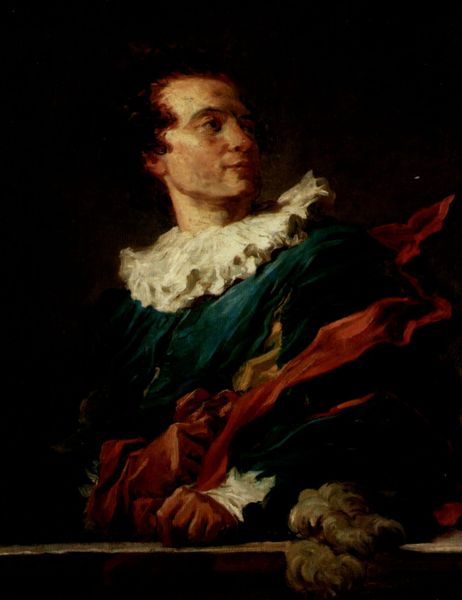
Titel: Porträt des Abbé de Saint-Non in einem Phantasiekostüm
Künstler: Jean Honoré Fragonard
Standort: Paris
Institution: Musée du Louvre
Schlagwörter: blau, blätter, dunkel, feder, gemälde, hand, kopf, mann, schatten, umhang, weiß, grün, ocker, ausschnitt, bewegung, frankreich, haar, handschuh, handschuhe, hell, hintergrund, hut, kleid, licht, mund, nacht, nase, ohr, orange, profil, schwarz, stirn, stützen, tisch, türkis, blick, rot, schal, tuch, malerei, anzug, jacke, jung, mütze, barock, falten, federn, gesicht, kragen, samt, bild, bildnis, hals, halskrause, hände, niederlande, portrait, porträt, öl, wind, brüstung, auge, gewand, haare, halbfigur, kostüm, mantel, stoff, tücher, adel, bühne, person, theater, kinn, kontrast, lippen, locke, locken, rokoko, schulter, helldunkel, federbusch, fell, perücke, schärpe, balkon, lächeln, farbig, wangen, düster, mauer, weis, beleuchtung, drehen, wehen, könig, maskerade, detail, draperie, faltenwurf, junge, rüschen, wange, liegend, schauspiel, unscharf, grünblau, grrün, gerüst, lodern, clown, seite, wagner, faust, dynamik, stand, adeliger, manschetten, proträt, scherpe, heiter, krause, geheimratsecken, rolle, wangenknochen, halbprofil, seitenprofil, untersicht, blaugrün, wams, aristokrat, prinz, backe, spitzenkragen, watteau, van dyck, chiaroscuro, reflex, schauspieler, auflehnen, ohre, ludwig, feuerrot, genie, verschattet, joppe, keck, fragonard, petrol, auflegen, tuh, dyck, portär, akteur, ständeportrait, handschug